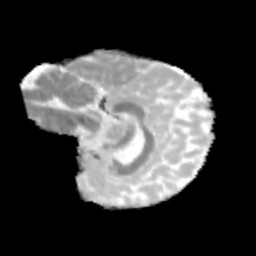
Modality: MD
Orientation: sagittal
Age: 11
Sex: male
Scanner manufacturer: siemens
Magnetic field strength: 3 T
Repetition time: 3.8 s
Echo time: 0.07 s